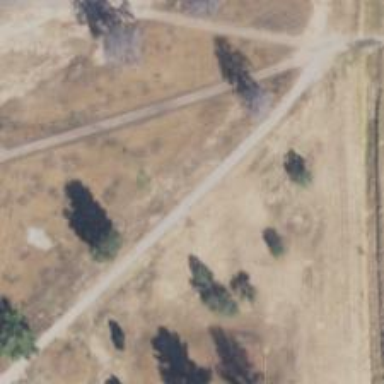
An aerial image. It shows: Path designated for golf carts.